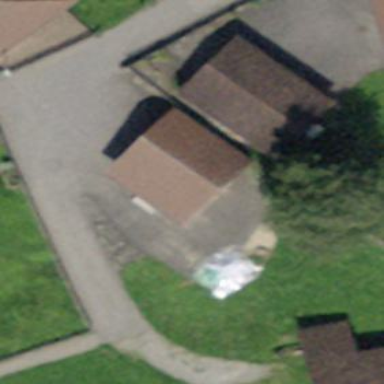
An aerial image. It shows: Shed.